Current action and preconditions to check: trajectory_clear

Your task: For each precondition in the list above, predict whether it will hold at this action.

Consider the current scene as observed from the mobile robot's camera, and analyze the predicted future states of all dynamic agents (e.g., people, animals, vehicles, or any moving entities) within the NEXT SECOND.

IMPORTANT: Only answer "very likely" if you are absolutely certain—based on strong, clear evidence—that a dynamic agent will violate the precondition in the predicted future state. Do NOT answer "very likely" for unlikely, ambiguous, or low-probability risks.

Ask yourself for each precondition: Is there a high probability, with clear and convincing evidence, that the predicted future states of any dynamic agent will interfere with the predicted future state of the currently executing action within the NEXT SECOND, causing that precondition to fail?

Assess the risk level based on these predictions. Use "likely" or "very likely" if motions create a clear risk of interference.

Use "neutral" or "improbable" if agents are nearby but their predicted paths are clearly diverging or non-conflicting.

Failure Risk Categories: "very improbable", "improbable", "neutral", "likely", "very likely"

Answer Format: Output ONLY the probability_of_failure value from these categories: "very improbable", "improbable", "neutral", "likely", "very likely"

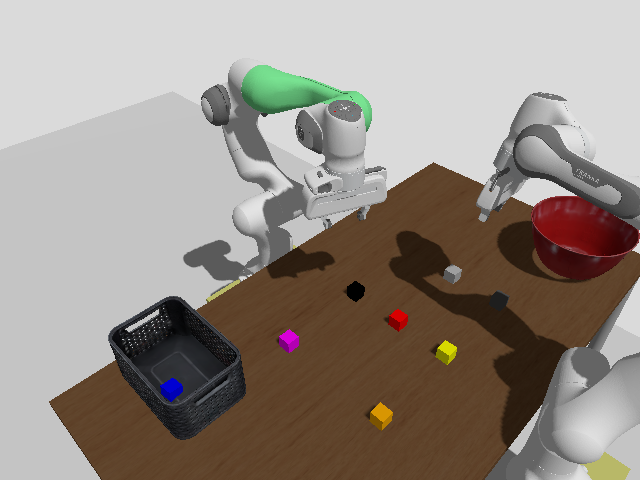

Answer: very improbable